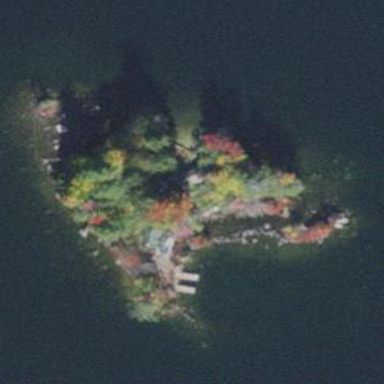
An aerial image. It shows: Islet.